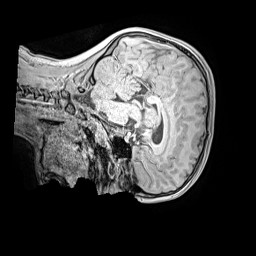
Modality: MP2RAGE
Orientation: sagittal
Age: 11
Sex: female
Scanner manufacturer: siemens
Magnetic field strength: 3 T
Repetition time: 4 s
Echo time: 0.00299 s